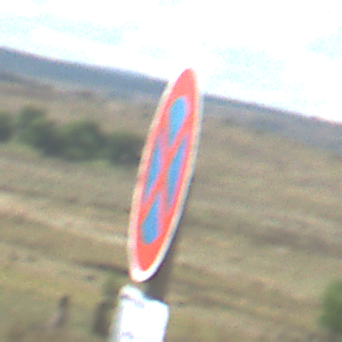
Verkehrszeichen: AbsolutesHalteverbot
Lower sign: HinweisDurchSinnbild15
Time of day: Midday
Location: Outdoor (Nature)
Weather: PartlyCloudy
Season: Autumn
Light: Natural